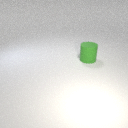
large green rubber cylinder